Current action and preconditions to check: path_clear

Your task: For each precondition in the list above, predict whether it will hold at this action.

Consider the current scene as observed from the mobile robot's camera, and analyze the predicted future states of all dynamic agents (e.g., people, animals, vehicles, or any moving entities) within the NEXT SECOND.

IMPORTANT: Only answer "very likely" if you are absolutely certain—based on strong, clear evidence—that a dynamic agent will violate the precondition in the predicted future state. Do NOT answer "very likely" for unlikely, ambiguous, or low-probability risks.

Ask yourself for each precondition: Is there a high probability, with clear and convincing evidence, that the predicted future states of any dynamic agent will interfere with the predicted future state of the currently executing action within the NEXT SECOND, causing that precondition to fail?

Assess the risk level based on these predictions. Use "likely" or "very likely" if motions create a clear risk of interference.

Use "neutral" or "improbable" if agents are nearby but their predicted paths are clearly diverging or non-conflicting.

Failure Risk Categories: "very improbable", "improbable", "neutral", "likely", "very likely"

Answer Format: Output ONLY the probability_of_failure value from these categories: "very improbable", "improbable", "neutral", "likely", "very likely"

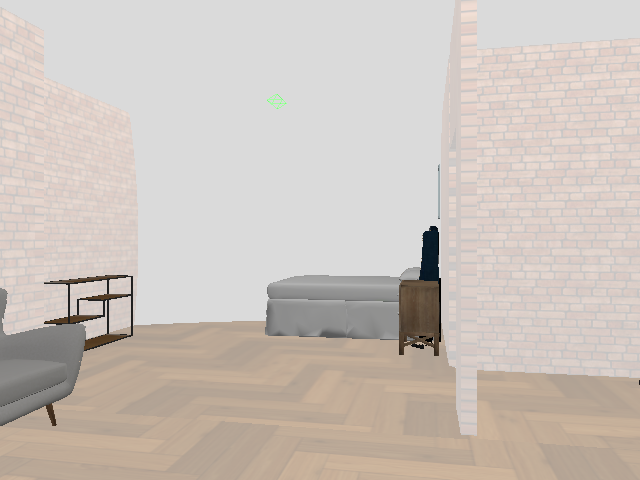

Answer: very improbable